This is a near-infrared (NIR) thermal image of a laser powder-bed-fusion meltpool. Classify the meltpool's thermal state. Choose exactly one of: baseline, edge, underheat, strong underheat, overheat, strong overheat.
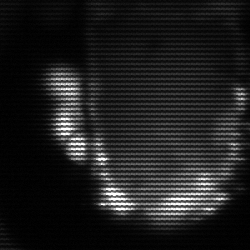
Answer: baseline